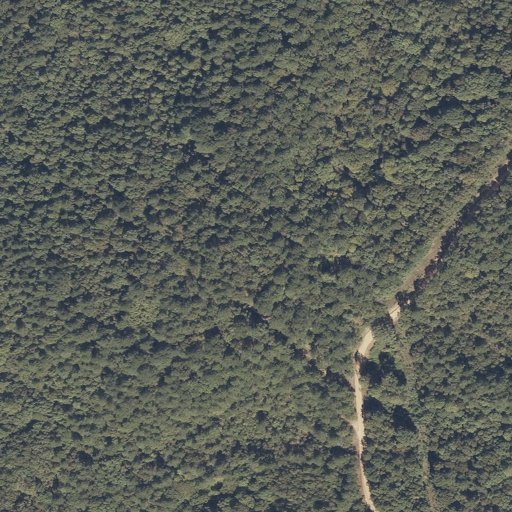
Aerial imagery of mountain in Mississippi named Johnny Main Mountain containing mixed forest, evergreen forest, deciduous forest, and open development